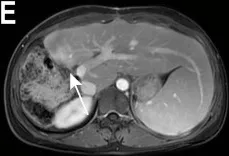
Images of the operation and the MRI reexamination after surgery. (D-F) show the MRI reexamination after surgery. Arrows in (D-F) figures indicate the liver resection margin.
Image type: radiology (mri)